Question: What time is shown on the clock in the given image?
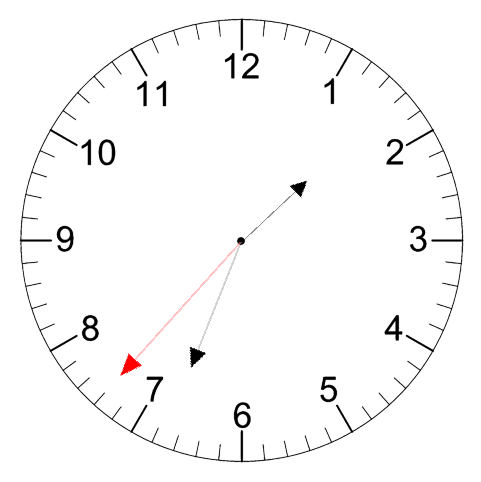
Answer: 01:33:37